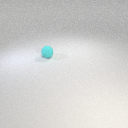
small cyan rubber sphere